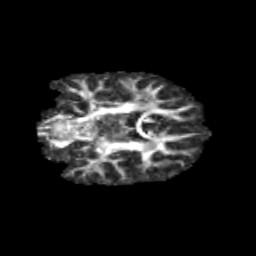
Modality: FA
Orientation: coronal
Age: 11
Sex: female
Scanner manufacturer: siemens
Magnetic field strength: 3 T
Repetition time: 3.8 s
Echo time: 0.07 s